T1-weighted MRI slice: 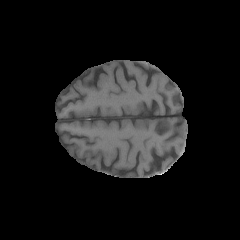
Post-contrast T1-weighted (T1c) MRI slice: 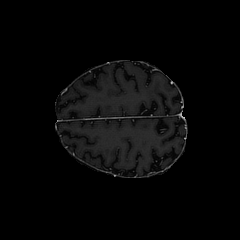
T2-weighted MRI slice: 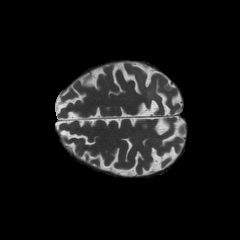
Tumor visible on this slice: yes